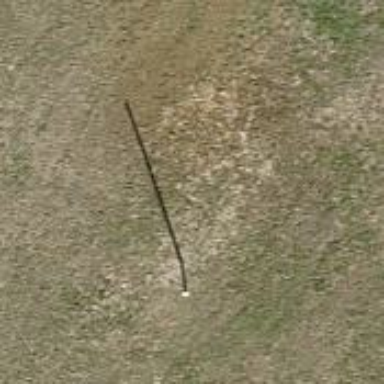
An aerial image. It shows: Power pole.